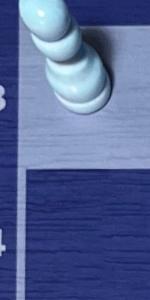
Label: Empty